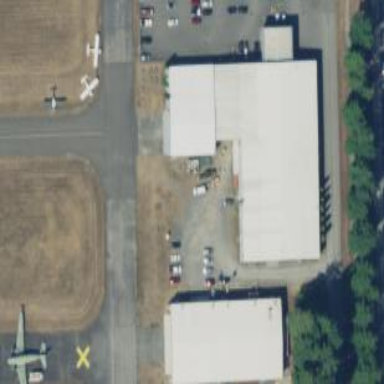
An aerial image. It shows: Hangar building at the airport.